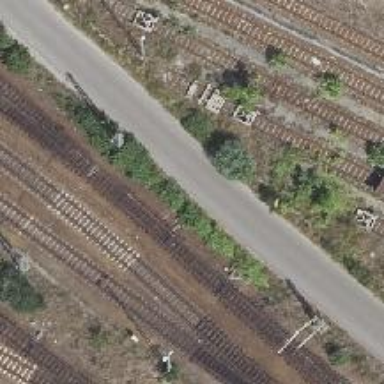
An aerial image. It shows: Rail yard with electrified contact lines for railway operations.